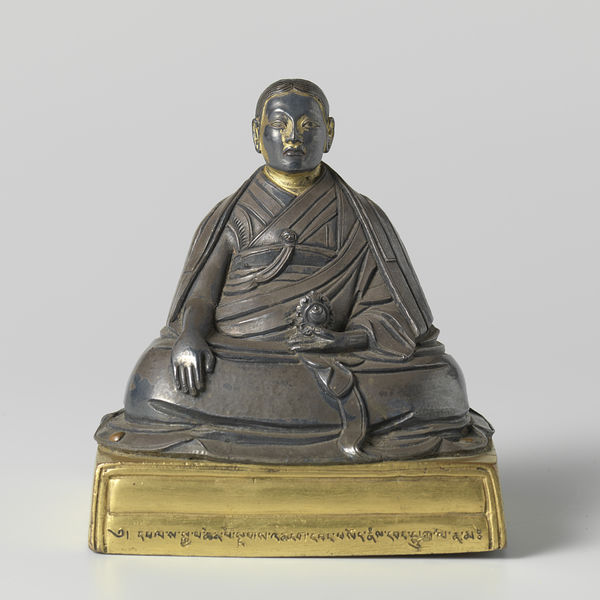
Titel: Zittende monnik
Standort: Amsterdam
Institution: Rijksmuseum
Schlagwörter: homme, assis, main, sculpture, peint, arabe, soldat, méditation, mains, guerrier, priere, samourai, or, bouddha, buddha, boudha, assie, peinturer, d'ore